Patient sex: F
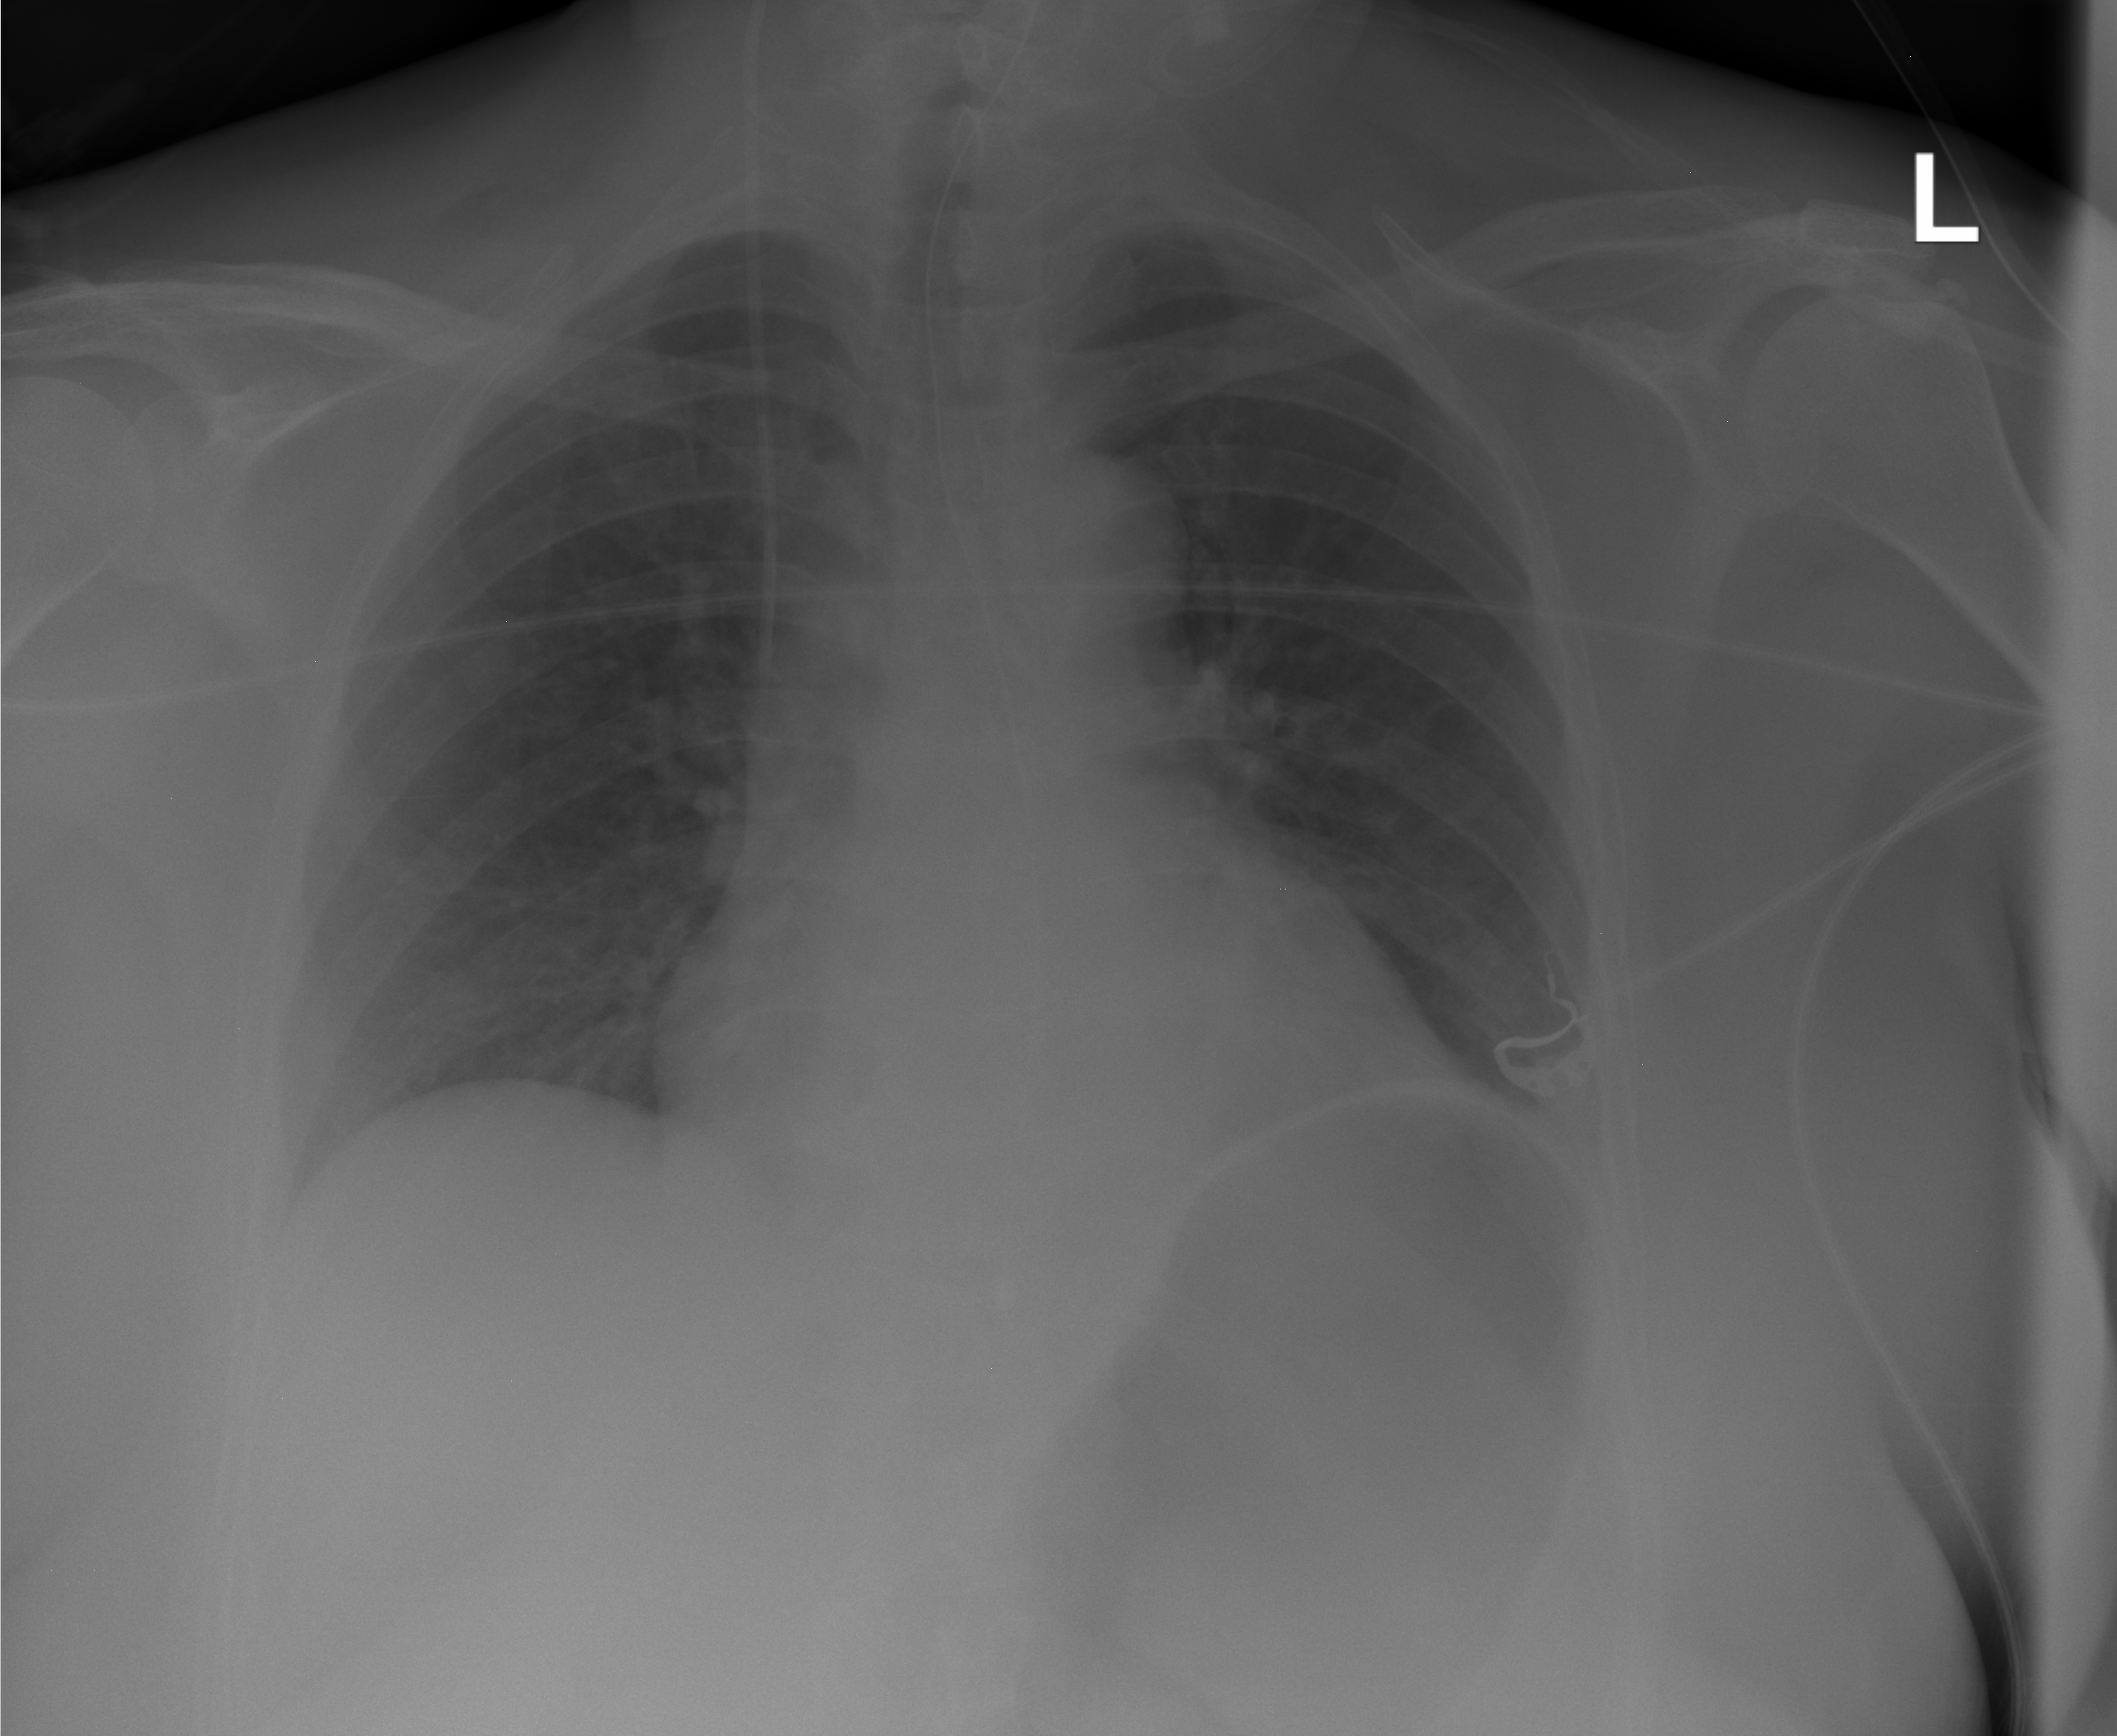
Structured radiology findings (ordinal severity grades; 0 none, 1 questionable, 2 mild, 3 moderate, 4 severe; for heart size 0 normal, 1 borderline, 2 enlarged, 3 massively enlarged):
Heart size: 0
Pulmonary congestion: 0
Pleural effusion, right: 0
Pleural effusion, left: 0
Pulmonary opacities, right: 0
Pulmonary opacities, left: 0
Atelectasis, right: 2
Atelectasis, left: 0